Interaction volume radius: 10 \u00c5
Interaction volume height: 10 \u00c5
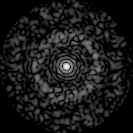
Disorder parameter: 0.8198